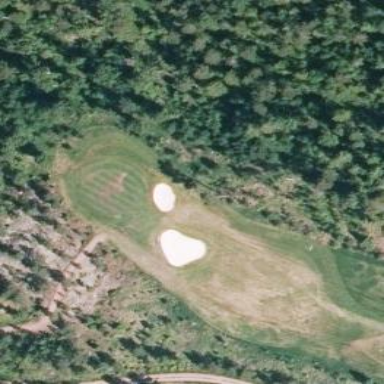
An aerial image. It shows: Golf hole.